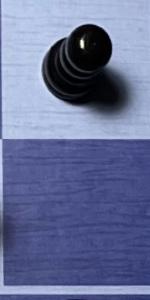
Label: Empty